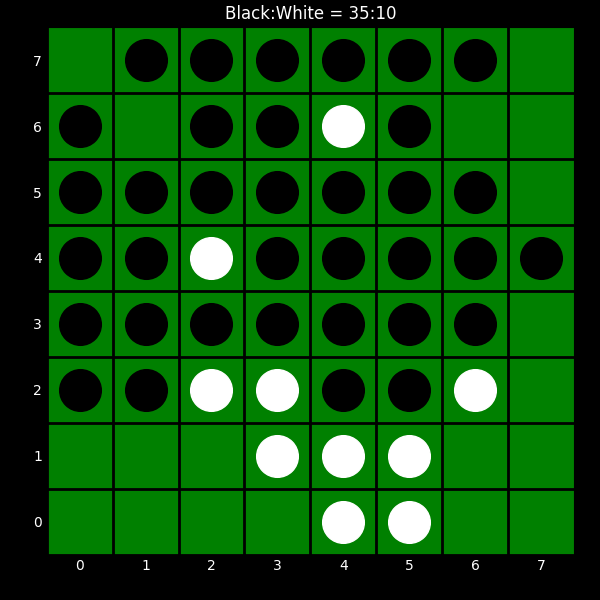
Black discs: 35
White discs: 10